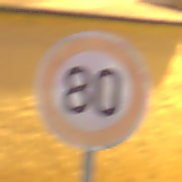
Verkehrszeichen: Geschwindigkeit80
Umgebung: Outdoor, Urban
Tageszeit: Night
Wetter: Clear
Licht: Artificial
Jahreszeit: NotSpecified
Kontrast: HighContrast